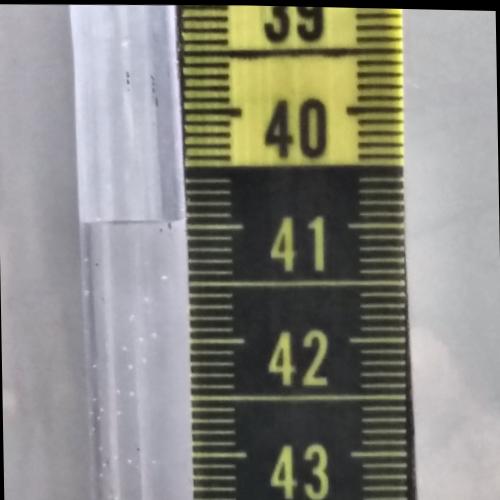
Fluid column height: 41.0 cm